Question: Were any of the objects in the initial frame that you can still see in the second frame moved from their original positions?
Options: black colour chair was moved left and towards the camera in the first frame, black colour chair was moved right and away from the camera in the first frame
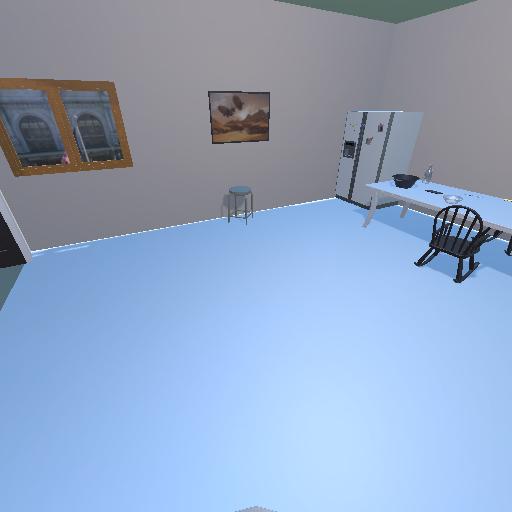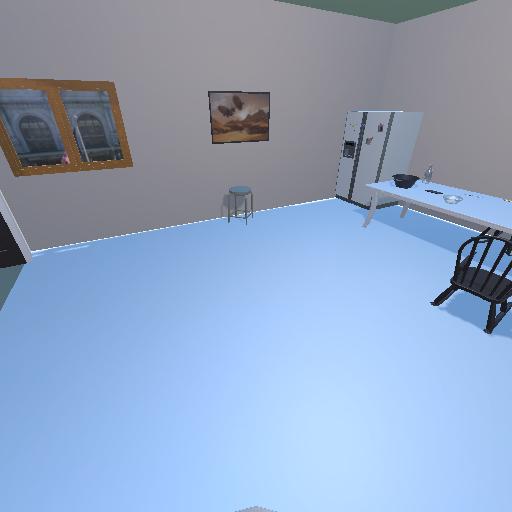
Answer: black colour chair was moved left and towards the camera in the first frame